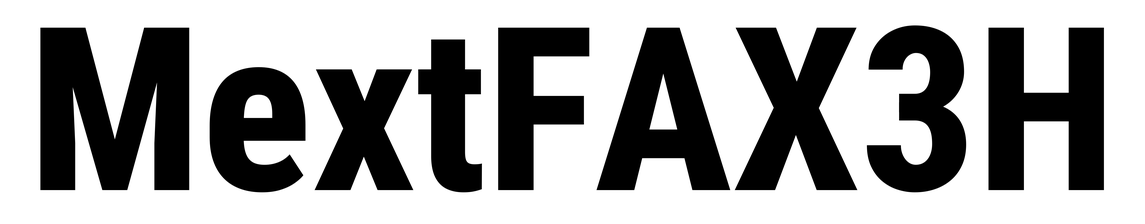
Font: Roboto_Condensed_ExtraBold